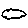
Label: cloud